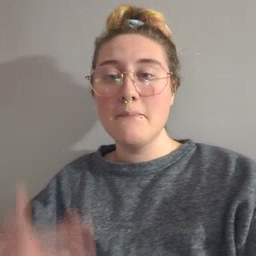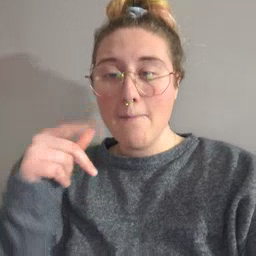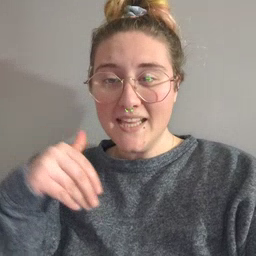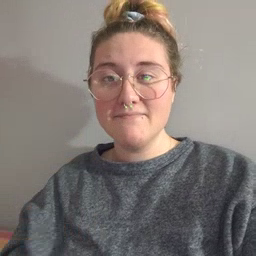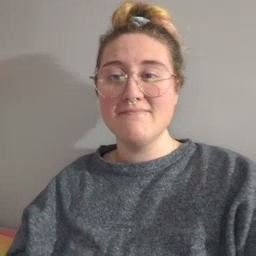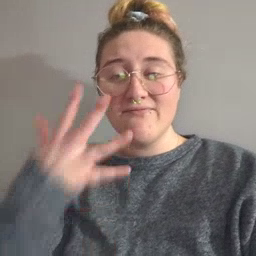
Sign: puppy